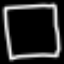
Label: square